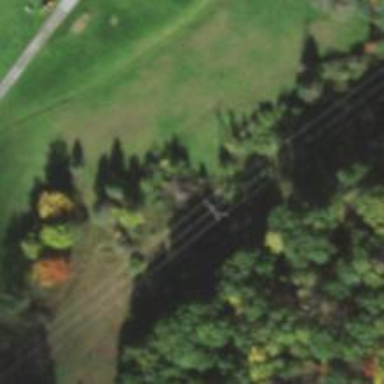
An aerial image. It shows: Power pole.